Question: I have an application which needs which are implemented by the click of a and now I am out of space on the screen because I still have 'Button7-15' to implement and the of the application can be seen below in the picture:

As seen there is not enough space to display 15 buttons and not to say that it would look odd to display 15 buttons all together so how can I display 15 buttons on the screen in a user-friendly manner (eg. ScrollDown for more buttons) and if someone has some example code for it then I would deeply appreciate it.
For people who would like to see the '.xml' file of the layout, here is the code below:
'''
<?xml version="1.0" encoding="utf-8"?>
<RelativeLayout xmlns:android="http://schemas.android.com/apk/res/android"
android:layout_width="fill_parent"
android:layout_height="fill_parent"
android:background="@android:color/black"
android:orientation="vertical" >
<LinearLayout
android:id="@+id/filter_linear_layout"
android:layout_width="wrap_content"
android:layout_height="fill_parent"
android:orientation="vertical" >
<Button
android:id="@+id/filter1_button"
android:layout_width="fill_parent"
android:layout_height="0dip"
android:layout_weight="1"
android:background="@drawable/button_white_red_transluscent"
android:text="@string/filter1_text"
android:textColor="@android:color/white" />
<Button
android:id="@+id/filter2_button"
android:layout_width="fill_parent"
android:layout_height="0dip"
android:layout_weight="1"
android:background="@drawable/button_white_red_transluscent"
android:text="@string/filter2_text"
android:textColor="@android:color/white" />
....and so on for the rest of the buttons
</LinearLayout>
<ImageView
android:id="@+id/filter_image_view"
android:layout_width="fill_parent"
android:layout_height="fill_parent"
android:layout_toRightOf="@id/filter_linear_layout" />
'''
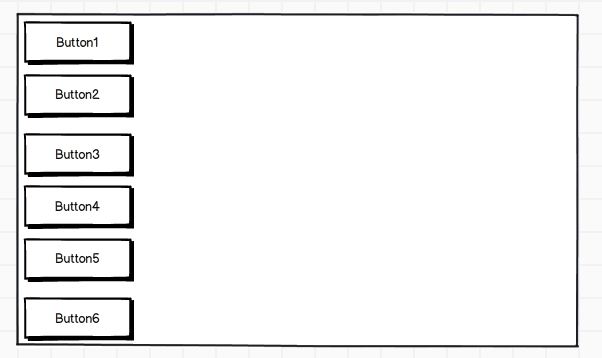
Answer: What you need is <URL>. There are plenty of examples available on the internet.
- <URL>